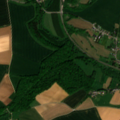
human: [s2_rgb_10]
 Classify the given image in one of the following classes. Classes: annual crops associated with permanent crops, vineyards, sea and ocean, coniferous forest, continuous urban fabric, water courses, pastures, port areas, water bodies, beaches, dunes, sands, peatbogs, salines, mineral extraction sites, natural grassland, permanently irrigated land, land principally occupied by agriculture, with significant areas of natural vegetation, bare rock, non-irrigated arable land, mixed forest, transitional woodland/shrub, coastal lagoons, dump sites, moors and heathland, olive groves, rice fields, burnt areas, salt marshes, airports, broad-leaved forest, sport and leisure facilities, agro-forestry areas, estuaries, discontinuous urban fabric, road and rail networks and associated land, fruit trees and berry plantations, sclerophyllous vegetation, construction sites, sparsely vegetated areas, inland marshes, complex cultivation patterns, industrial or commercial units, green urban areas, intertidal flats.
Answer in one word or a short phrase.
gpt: discontinuous urban fabric, non-irrigated arable land, pastures, broad-leaved forest